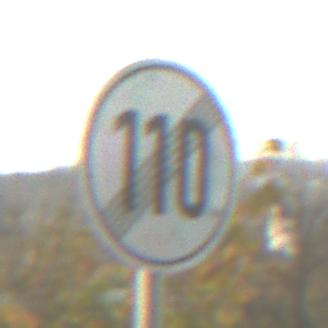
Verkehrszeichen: EndeGeschwindigkeit110
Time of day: SunriseSunset
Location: Outdoor (Nature)
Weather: PartlyCloudy
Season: NotSpecified
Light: Natural